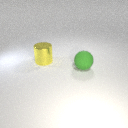
large yellow metal cylinder behind large green rubber sphere